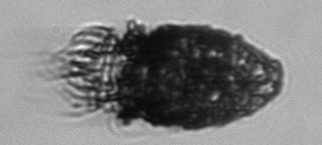
Label: Stenosemella_pacifica